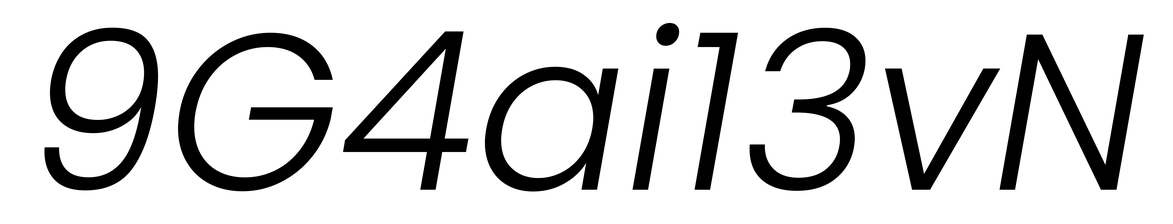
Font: Poppins-LightItalic